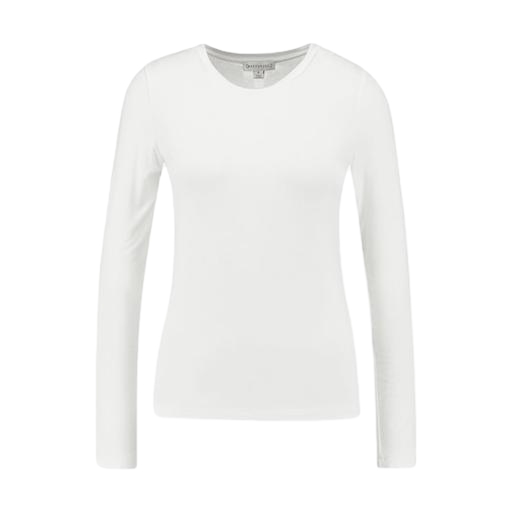
white women's heattech extra warm scoop neck tee, white women's long-sleeve top, white long-sleeve top, white background